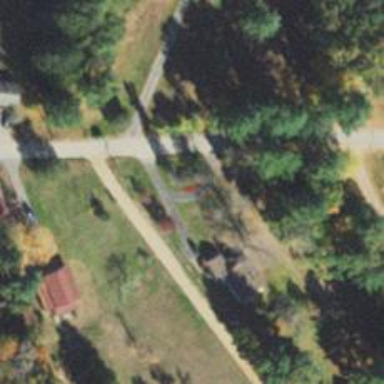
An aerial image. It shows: Driveway leading to service road.